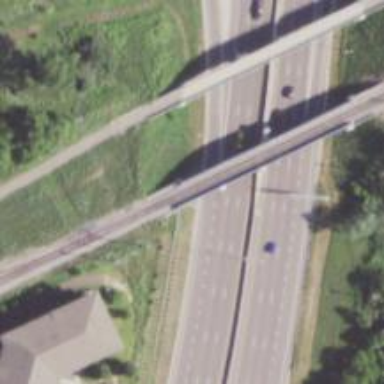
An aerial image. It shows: Bridge with contact line electrification.